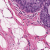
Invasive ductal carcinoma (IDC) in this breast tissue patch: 0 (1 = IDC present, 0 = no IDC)